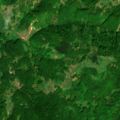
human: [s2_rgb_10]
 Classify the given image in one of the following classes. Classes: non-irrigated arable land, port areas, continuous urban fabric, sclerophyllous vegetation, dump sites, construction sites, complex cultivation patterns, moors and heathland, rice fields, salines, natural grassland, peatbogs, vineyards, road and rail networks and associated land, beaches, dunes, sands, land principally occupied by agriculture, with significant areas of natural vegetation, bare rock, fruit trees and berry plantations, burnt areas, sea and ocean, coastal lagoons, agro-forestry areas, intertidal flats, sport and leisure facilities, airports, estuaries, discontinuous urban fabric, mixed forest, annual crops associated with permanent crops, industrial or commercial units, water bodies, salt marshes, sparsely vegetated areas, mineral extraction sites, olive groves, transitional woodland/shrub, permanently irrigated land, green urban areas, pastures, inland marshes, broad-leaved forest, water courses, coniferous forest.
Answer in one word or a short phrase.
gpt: broad-leaved forest, natural grassland